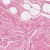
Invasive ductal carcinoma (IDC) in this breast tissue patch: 0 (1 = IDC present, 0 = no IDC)